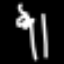
Label: palm tree